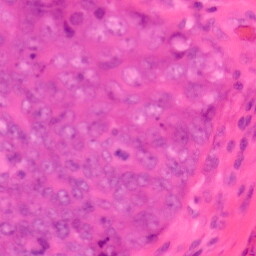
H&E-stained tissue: Colon